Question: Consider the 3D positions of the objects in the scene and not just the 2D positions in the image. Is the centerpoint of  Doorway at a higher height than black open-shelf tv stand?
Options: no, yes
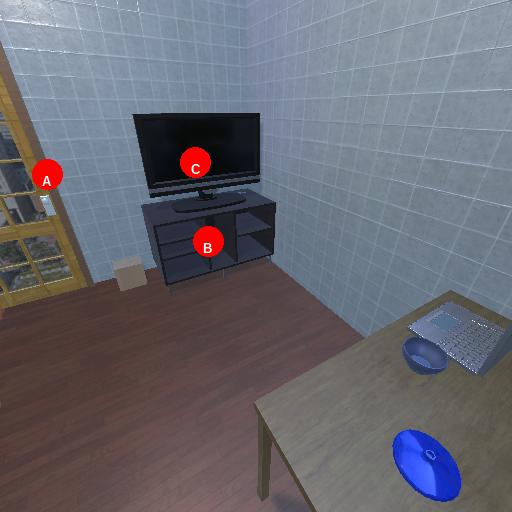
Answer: no